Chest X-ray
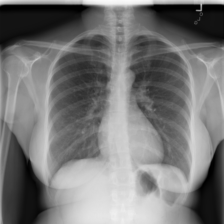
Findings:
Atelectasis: negative
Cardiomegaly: negative
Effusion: negative
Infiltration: negative
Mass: negative
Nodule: negative
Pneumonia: negative
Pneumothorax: negative
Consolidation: negative
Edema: negative
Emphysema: negative
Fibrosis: negative
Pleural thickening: negative
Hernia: negative